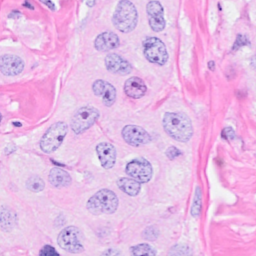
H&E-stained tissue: Breast